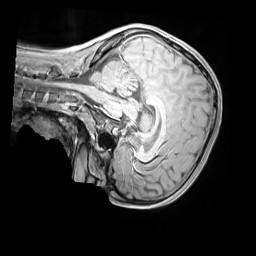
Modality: MP2RAGE
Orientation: sagittal
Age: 10
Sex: female
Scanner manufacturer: siemens
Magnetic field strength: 3 T
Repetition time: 4 s
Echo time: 0.00303 s